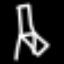
Label: chair